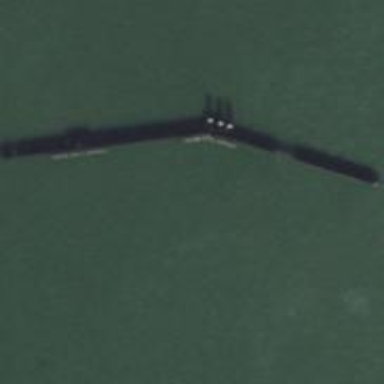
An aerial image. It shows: Breakwater structure.